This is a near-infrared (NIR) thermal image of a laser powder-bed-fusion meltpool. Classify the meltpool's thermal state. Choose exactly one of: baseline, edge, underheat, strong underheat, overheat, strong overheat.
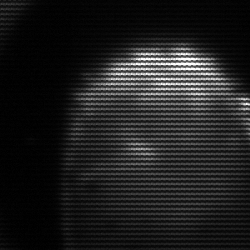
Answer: edge